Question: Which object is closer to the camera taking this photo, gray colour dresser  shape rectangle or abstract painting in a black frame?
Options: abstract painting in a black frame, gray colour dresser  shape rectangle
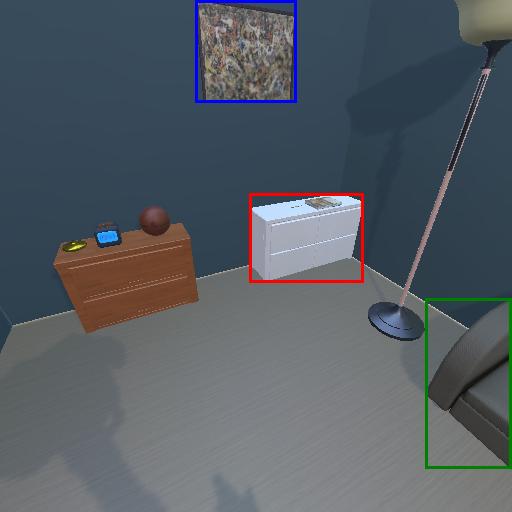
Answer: abstract painting in a black frame